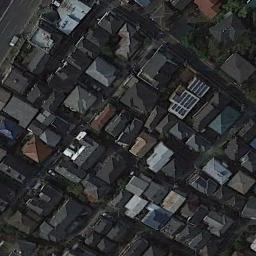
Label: dense_residential